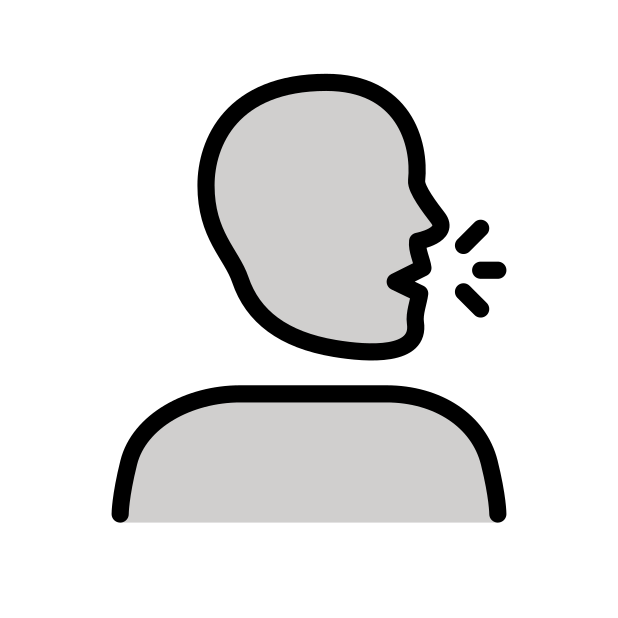
speaking head